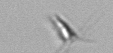
Label: Calciopappus